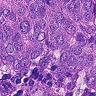
Metastatic tissue present: yes